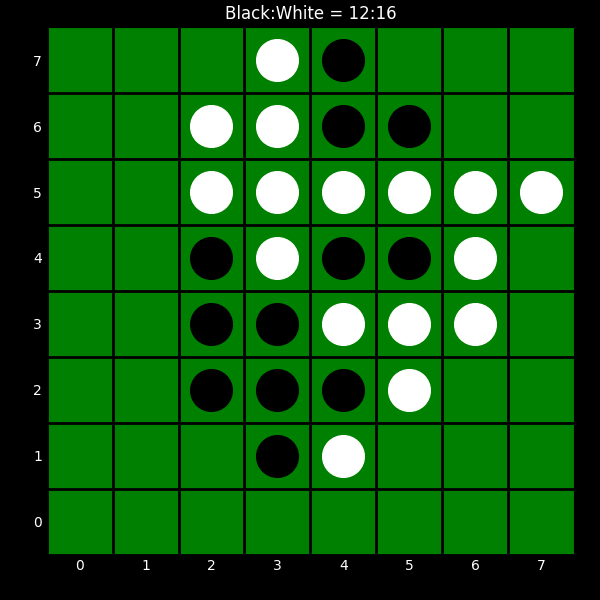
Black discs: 12
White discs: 16